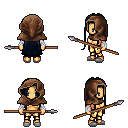
a pixel art fantasy rpg character, female body template, human, tanned skin, leather shoulder armor, gold greaves, raven extra-long hairstyle, cloth hood, white cloth bandages, white slippers, spear, four views (front, back, left, right), 2x2 character sprite sheet, small pixel art, hard edges, no anti-aliasing